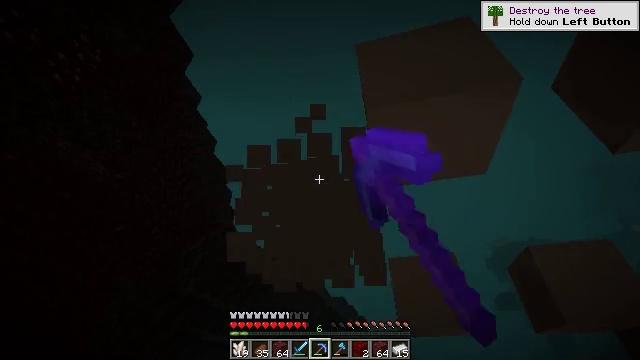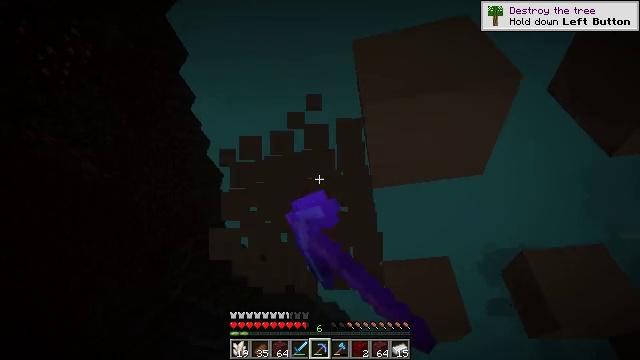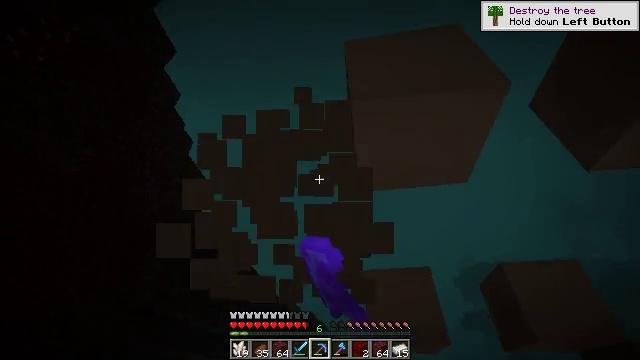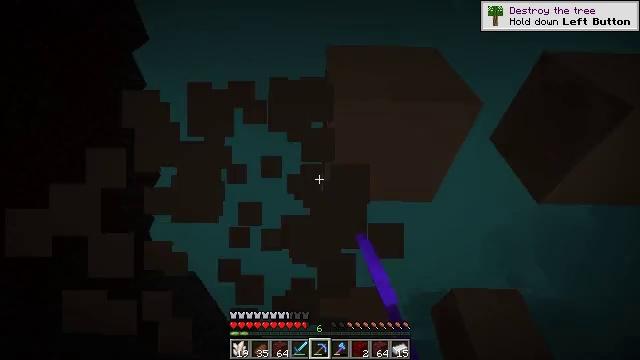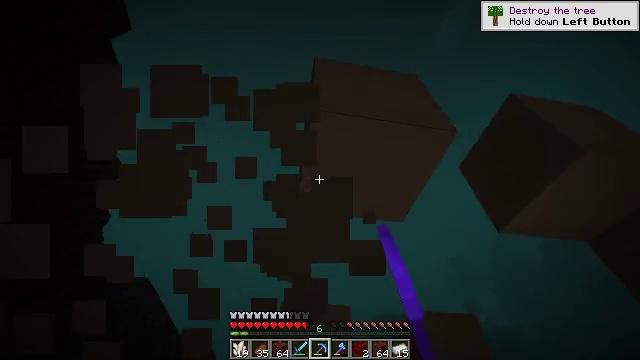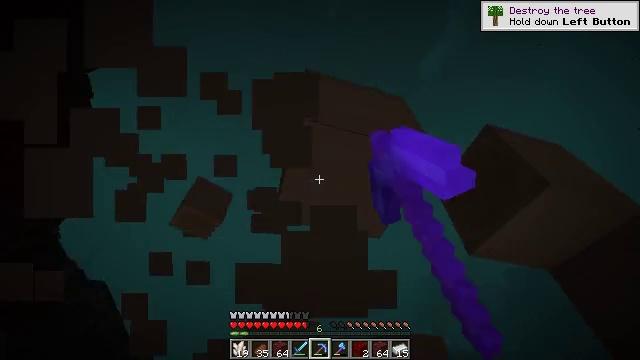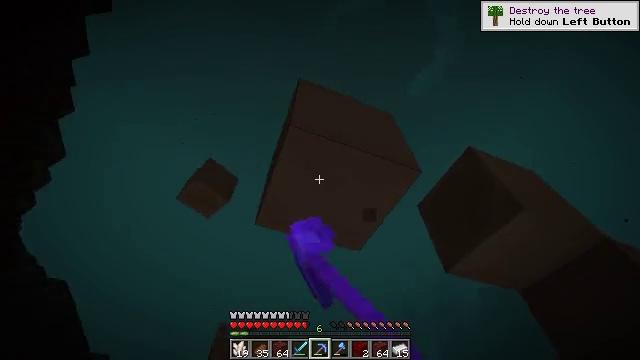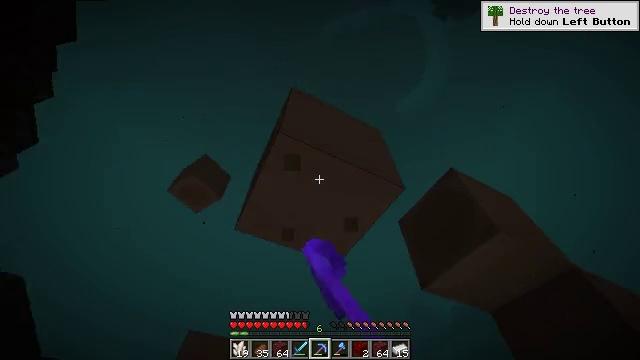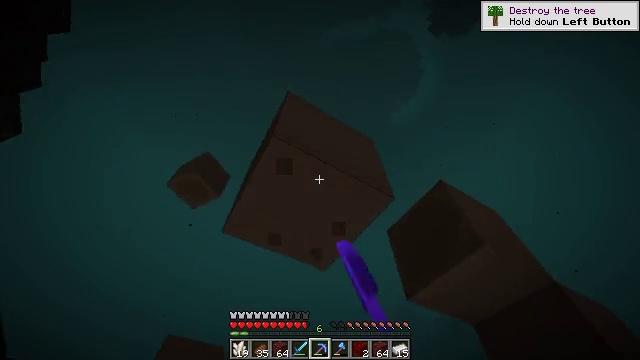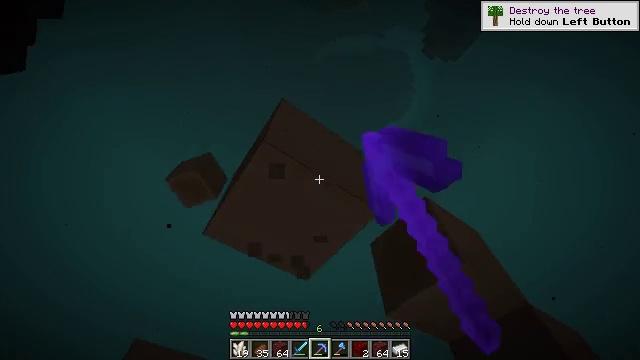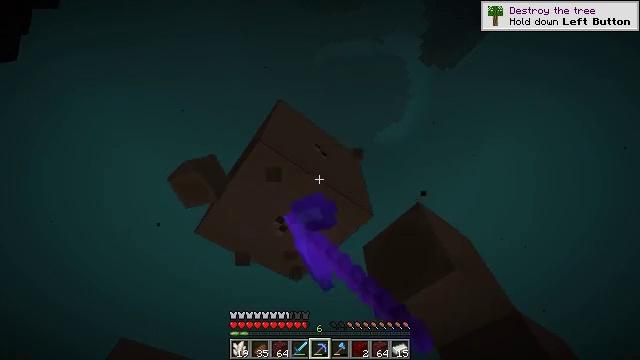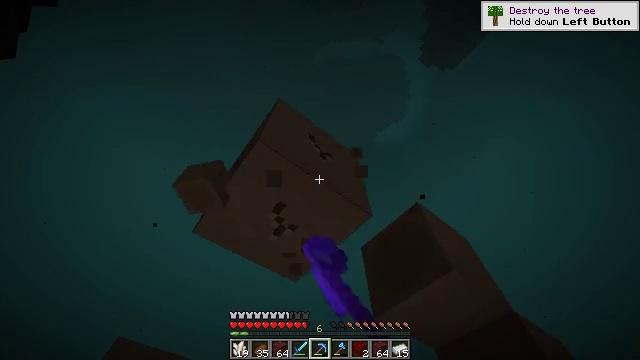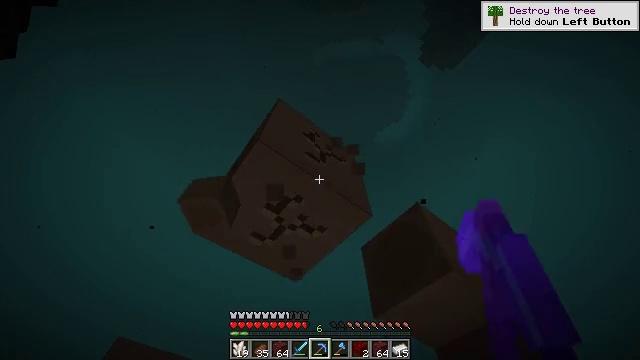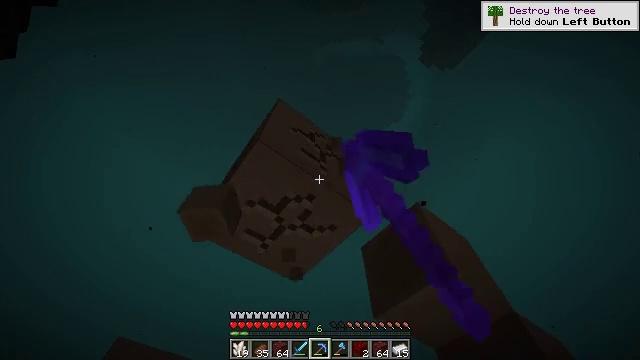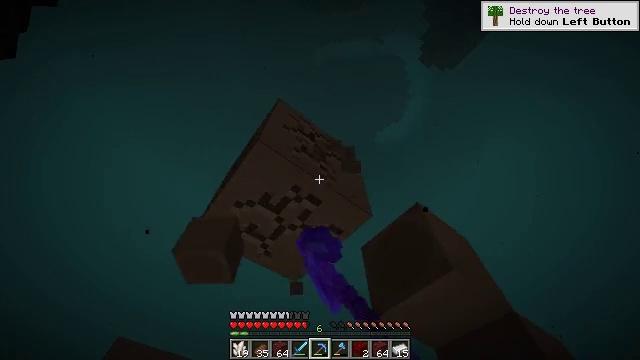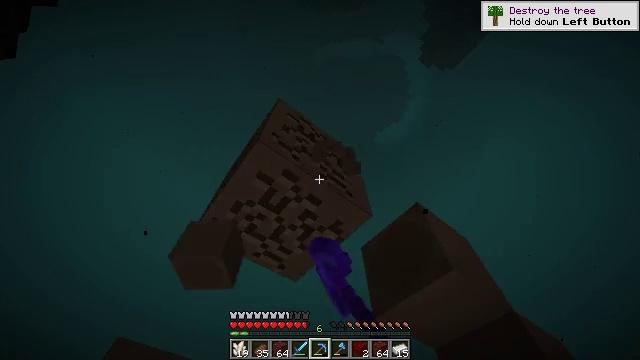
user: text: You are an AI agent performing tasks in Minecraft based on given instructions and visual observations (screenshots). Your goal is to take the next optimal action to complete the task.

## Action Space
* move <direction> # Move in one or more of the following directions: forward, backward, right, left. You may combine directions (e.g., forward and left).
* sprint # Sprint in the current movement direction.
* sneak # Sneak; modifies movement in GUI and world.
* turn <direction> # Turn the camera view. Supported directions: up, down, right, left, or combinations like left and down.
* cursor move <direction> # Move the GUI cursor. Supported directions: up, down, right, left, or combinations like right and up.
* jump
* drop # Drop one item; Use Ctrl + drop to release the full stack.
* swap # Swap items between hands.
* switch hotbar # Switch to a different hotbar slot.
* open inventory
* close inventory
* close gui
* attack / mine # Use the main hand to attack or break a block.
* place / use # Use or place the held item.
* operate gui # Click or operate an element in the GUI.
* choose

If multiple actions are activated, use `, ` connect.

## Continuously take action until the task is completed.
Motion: motion action
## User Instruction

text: Break the bone block to gather material.
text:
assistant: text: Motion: move forward, turn right, attack / mine
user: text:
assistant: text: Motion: move forward, turn right and up, attack / mine
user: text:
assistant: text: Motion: move forward, turn right and up, attack / mine
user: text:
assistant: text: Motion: turn right and up, attack / mine
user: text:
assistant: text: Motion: turn right and up, attack / mine
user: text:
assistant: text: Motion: turn right and up, attack / mine
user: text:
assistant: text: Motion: turn right and up, attack / mine
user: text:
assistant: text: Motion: turn right and up, attack / mine
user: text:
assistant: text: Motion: turn right and up, attack / mine
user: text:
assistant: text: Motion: turn right, attack / mine
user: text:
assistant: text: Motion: attack / mine
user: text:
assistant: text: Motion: attack / mine
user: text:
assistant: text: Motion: attack / mine
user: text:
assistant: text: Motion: attack / mine
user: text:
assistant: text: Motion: attack / mine
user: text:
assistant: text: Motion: attack / mine
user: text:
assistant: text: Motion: attack / mine
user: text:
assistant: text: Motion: attack / mine
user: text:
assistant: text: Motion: attack / mine
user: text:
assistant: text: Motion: attack / mine
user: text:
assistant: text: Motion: turn right and down, attack / mine
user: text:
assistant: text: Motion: move forward, turn right and down, attack / mine
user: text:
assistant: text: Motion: move forward, turn right and down, attack / mine
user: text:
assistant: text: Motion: move forward, attack / mine
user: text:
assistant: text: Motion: move forward, attack / mine
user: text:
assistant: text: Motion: move forward, attack / mine
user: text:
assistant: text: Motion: attack / mine
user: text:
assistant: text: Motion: attack / mine
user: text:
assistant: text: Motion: attack / mine
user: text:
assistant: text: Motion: attack / mine